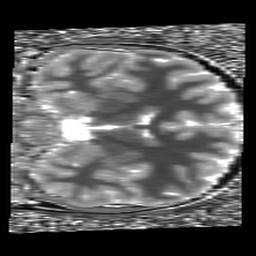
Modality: T1map
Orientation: coronal
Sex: male
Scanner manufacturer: siemens
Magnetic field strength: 3 T
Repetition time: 5 s
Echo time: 0.00355 s